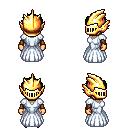
a pixel art fantasy rpg character, female body template, human, tanned skin, underdress, white pants, green bedhead hairstyle, gold helm, leather bracers, gold boots, four views (front, back, left, right), 2x2 character sprite sheet, small pixel art, hard edges, no anti-aliasing